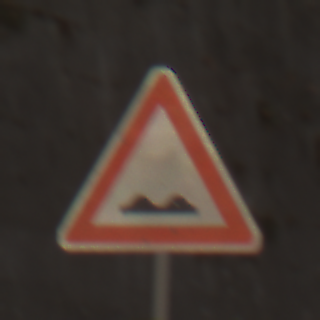
Verkehrszeichen: UnebeneFahrbahn
Umgebung: Outdoor, Suburban
Tageszeit: MorningAfternoon
Wetter: PartlyCloudy
Licht: Natural
Jahreszeit: NotSpecified
Kontrast: MediumContrast